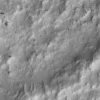
Label: not_dusty